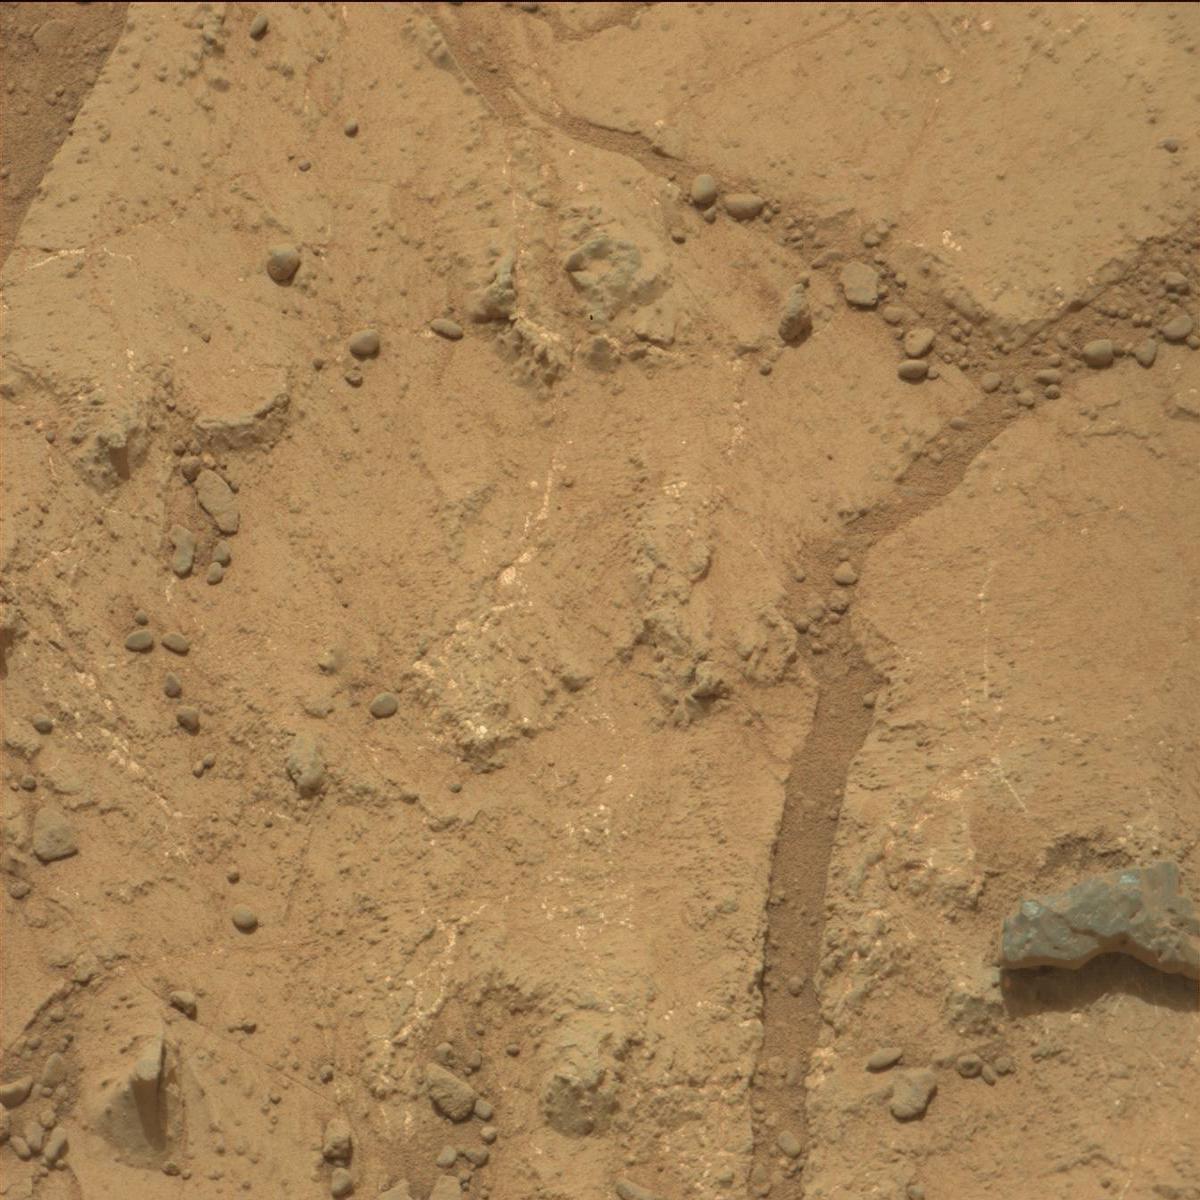
Terrain classes present: Bedrock, Rock, Sand / Soil